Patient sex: M
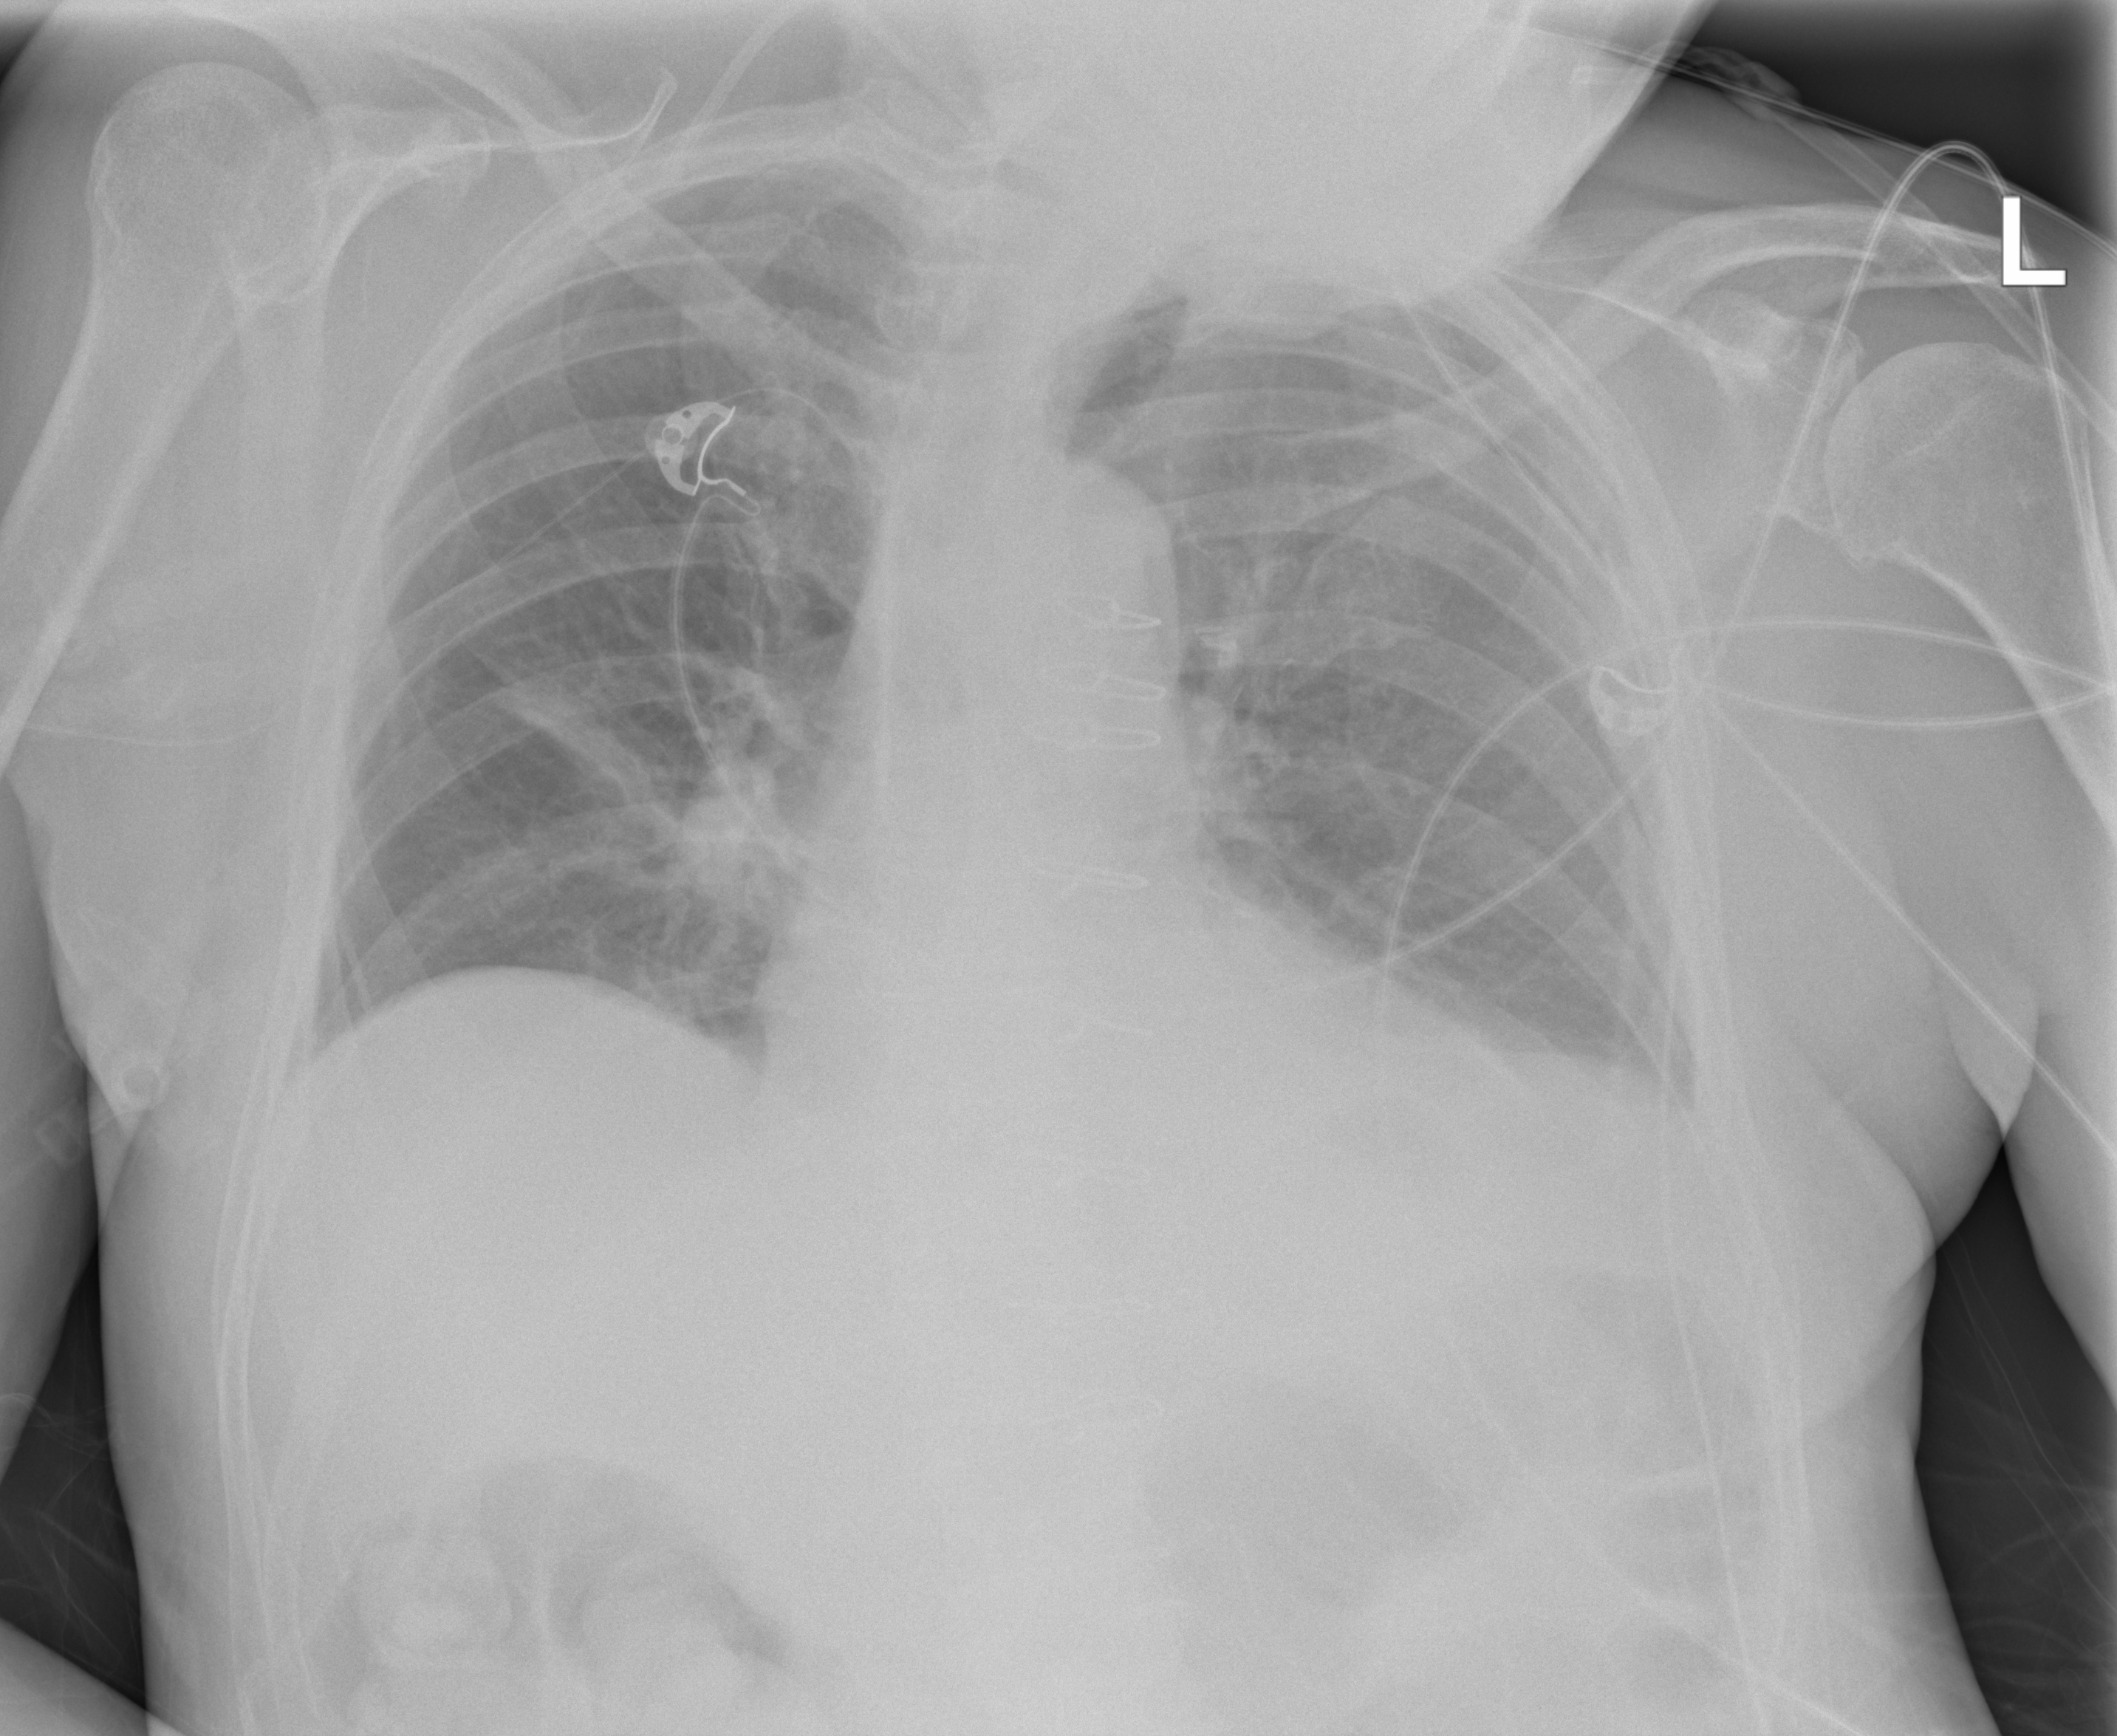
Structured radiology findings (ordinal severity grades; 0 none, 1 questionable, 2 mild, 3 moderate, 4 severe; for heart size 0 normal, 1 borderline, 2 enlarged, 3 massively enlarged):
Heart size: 0
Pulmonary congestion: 0
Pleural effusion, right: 0
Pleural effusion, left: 2
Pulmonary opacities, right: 0
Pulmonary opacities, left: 0
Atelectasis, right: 0
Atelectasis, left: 2